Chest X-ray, AP view. Patient: 26 years old, sex F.
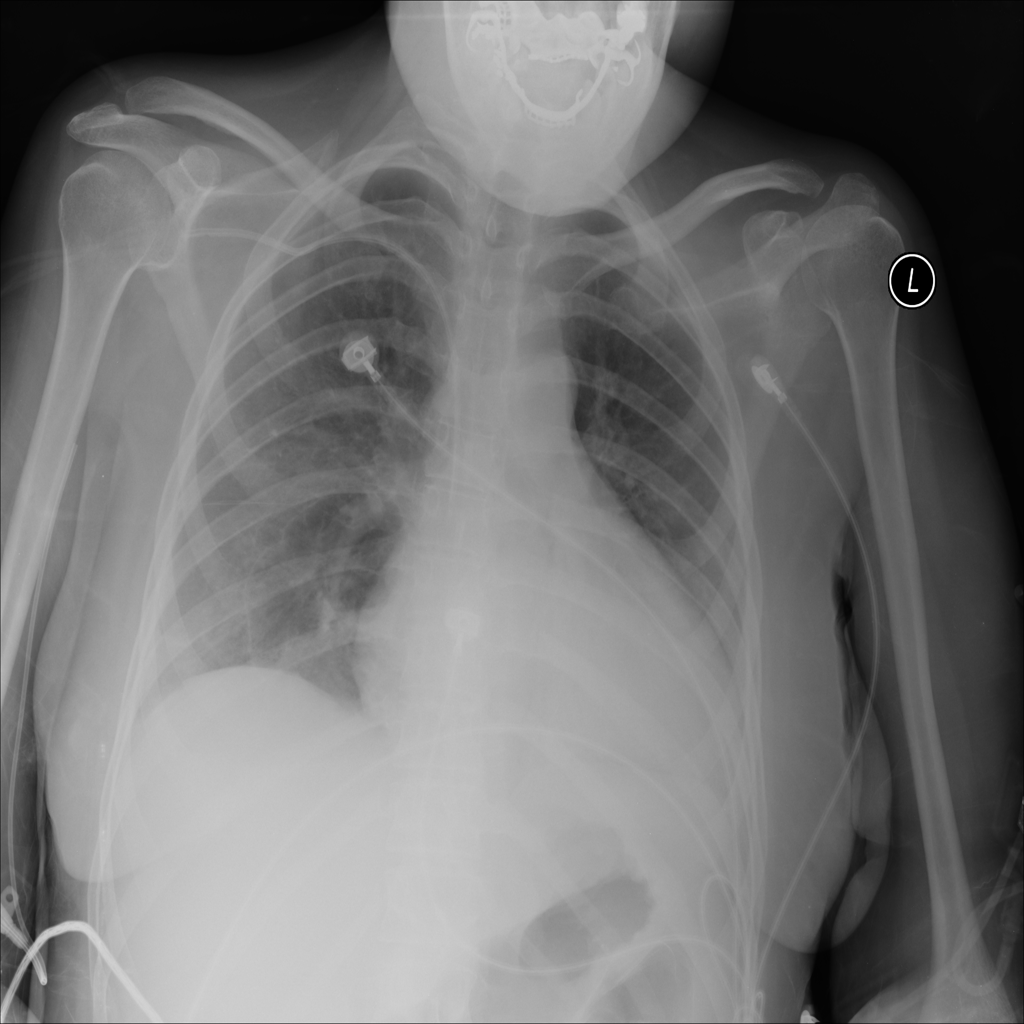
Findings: Effusion